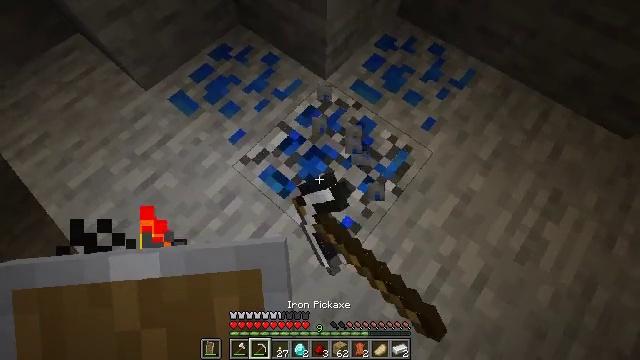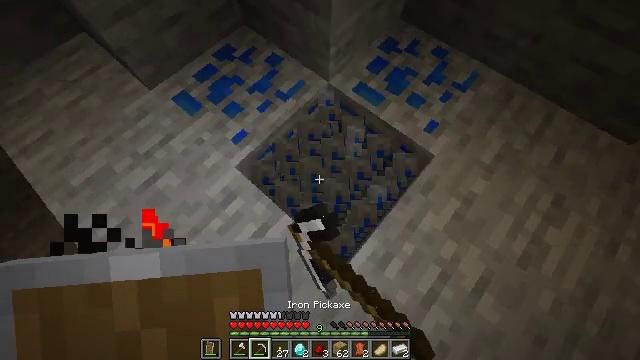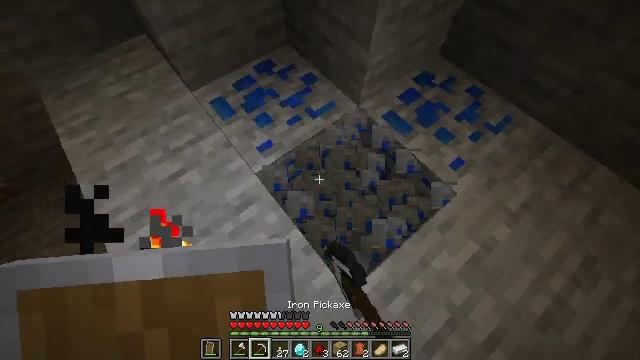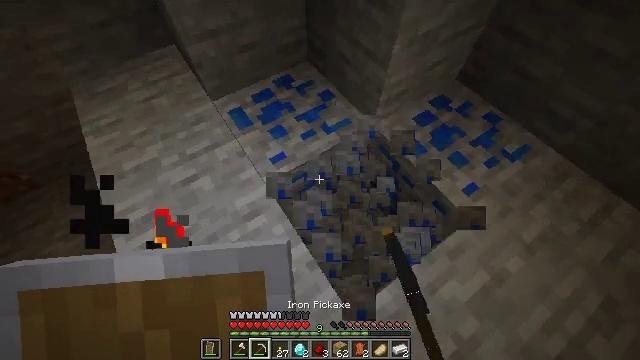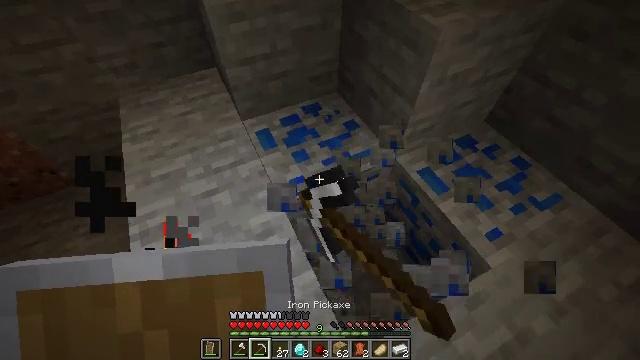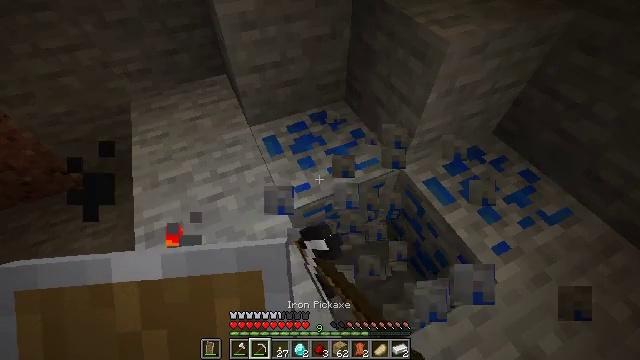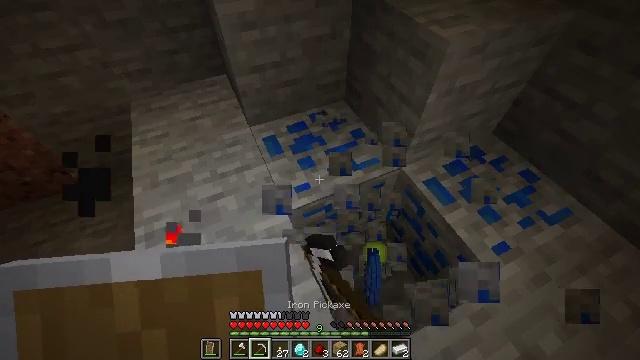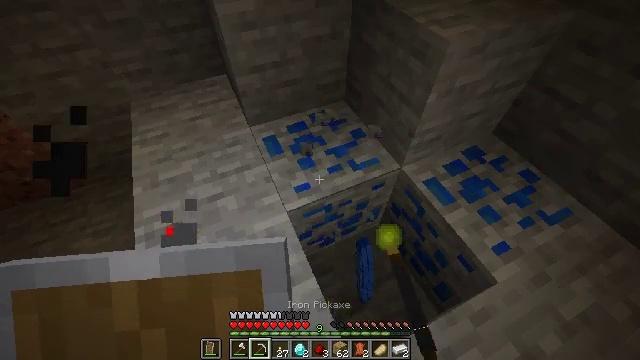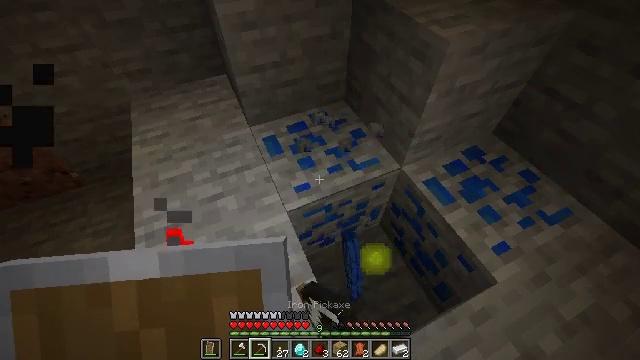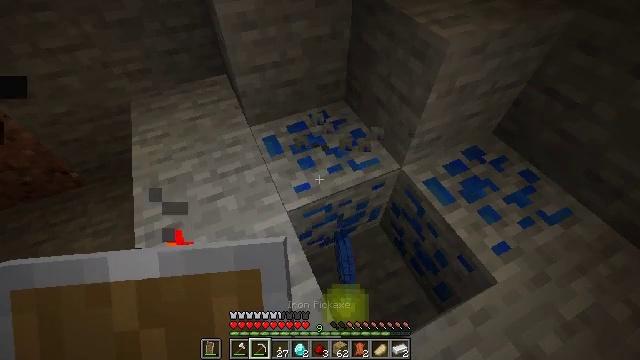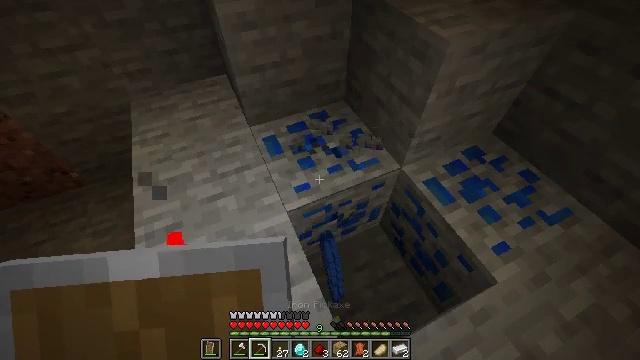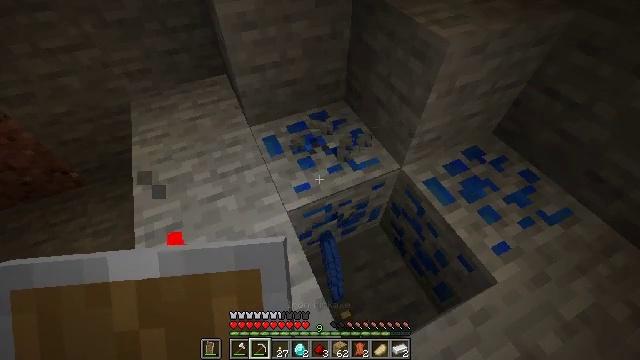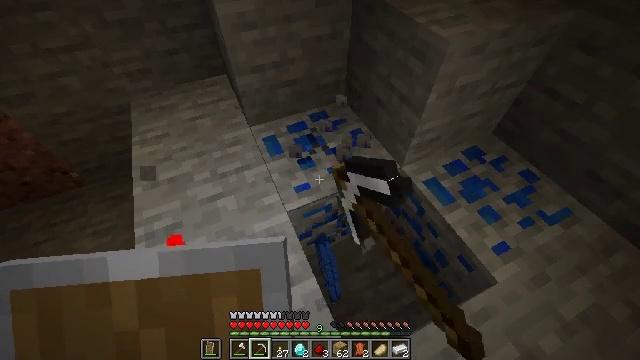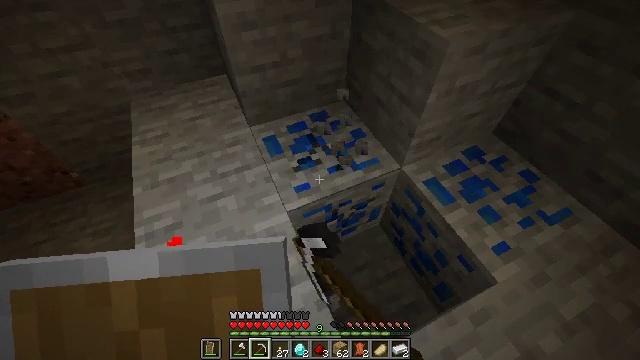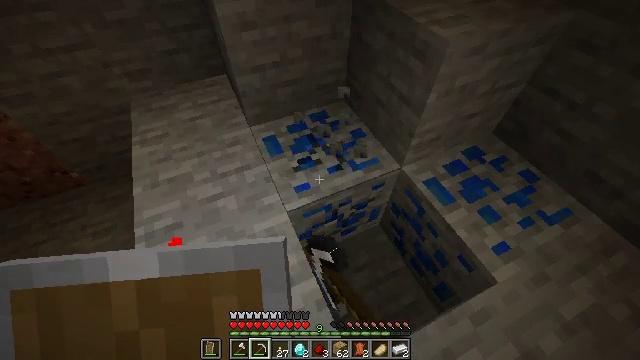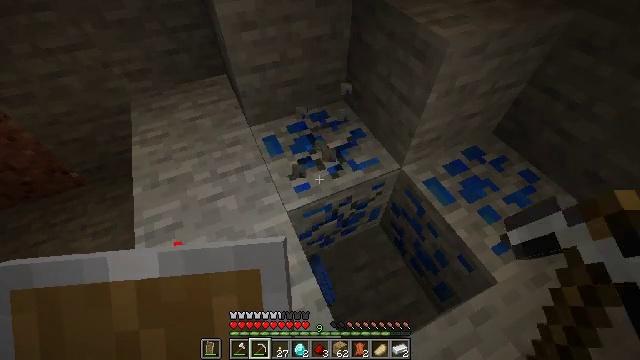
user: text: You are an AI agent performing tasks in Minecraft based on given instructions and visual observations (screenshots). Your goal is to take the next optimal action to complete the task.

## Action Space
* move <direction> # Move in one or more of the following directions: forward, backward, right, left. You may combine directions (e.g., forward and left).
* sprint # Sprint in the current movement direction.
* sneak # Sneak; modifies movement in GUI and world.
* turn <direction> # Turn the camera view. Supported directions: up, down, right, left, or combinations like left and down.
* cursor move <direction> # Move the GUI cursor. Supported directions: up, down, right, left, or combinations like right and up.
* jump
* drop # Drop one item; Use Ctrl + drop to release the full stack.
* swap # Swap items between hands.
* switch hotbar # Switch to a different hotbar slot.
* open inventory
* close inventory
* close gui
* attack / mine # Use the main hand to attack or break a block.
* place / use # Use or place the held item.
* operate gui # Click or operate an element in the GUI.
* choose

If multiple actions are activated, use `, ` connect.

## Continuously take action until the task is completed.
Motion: motion action
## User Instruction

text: Mine the lapis ore underground.
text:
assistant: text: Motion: attack / mine
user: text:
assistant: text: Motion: turn left and up, attack / mine
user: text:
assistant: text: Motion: turn left and up, attack / mine
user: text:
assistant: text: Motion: turn left and up, attack / mine
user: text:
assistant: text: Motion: turn left and up, attack / mine
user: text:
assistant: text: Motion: attack / mine
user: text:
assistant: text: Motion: attack / mine
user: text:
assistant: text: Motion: attack / mine
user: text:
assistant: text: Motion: attack / mine
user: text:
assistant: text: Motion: attack / mine
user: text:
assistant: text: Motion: attack / mine
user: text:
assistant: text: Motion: attack / mine
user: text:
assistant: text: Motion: attack / mine
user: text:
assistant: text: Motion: attack / mine
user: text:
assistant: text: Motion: attack / mine
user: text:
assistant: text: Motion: attack / mine
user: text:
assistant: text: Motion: attack / mine
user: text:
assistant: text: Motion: attack / mine
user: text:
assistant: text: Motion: attack / mine
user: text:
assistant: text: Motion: attack / mine
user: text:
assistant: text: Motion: attack / mine
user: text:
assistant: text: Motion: attack / mine
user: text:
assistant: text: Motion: turn right, attack / mine
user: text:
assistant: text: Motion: turn right and down, attack / mine
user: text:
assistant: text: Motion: turn right and down, attack / mine
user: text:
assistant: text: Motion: turn right, attack / mine
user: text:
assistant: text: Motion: turn right, attack / mine
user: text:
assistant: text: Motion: attack / mine
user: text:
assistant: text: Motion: turn right, attack / mine
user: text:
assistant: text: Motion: attack / mine